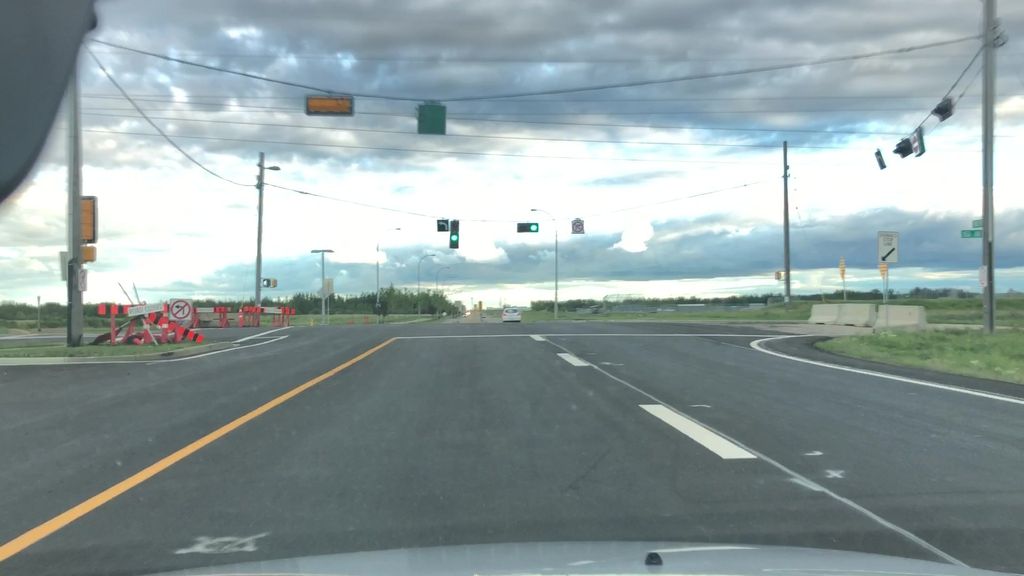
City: edmonton